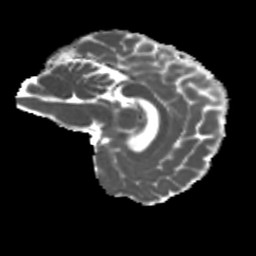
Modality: MD
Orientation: sagittal
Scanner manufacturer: siemens
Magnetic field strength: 3 T
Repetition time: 4 s
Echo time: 0.0594 s